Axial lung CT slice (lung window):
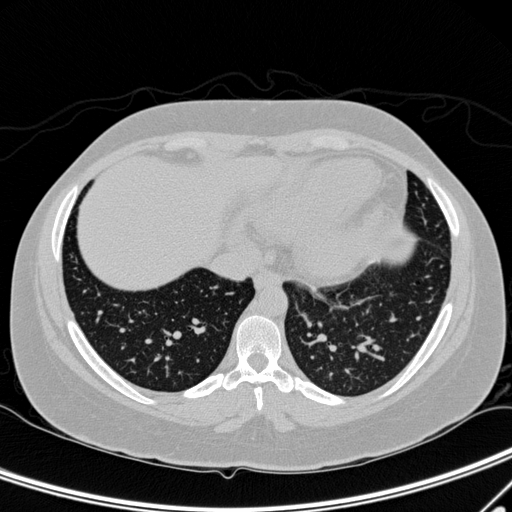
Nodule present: no